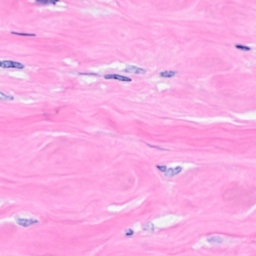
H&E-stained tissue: Breast